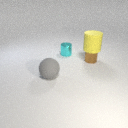
small cyan metal cylinder behind large gray rubber sphere